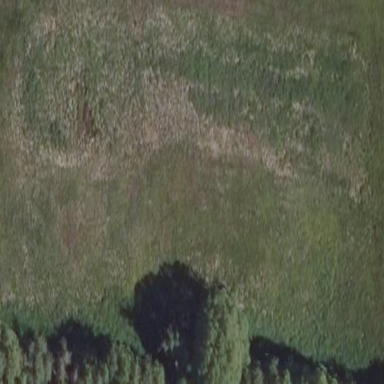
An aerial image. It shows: Wetland area characterized by wet meadow.